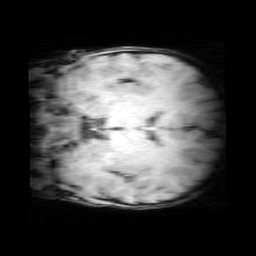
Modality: MP2RAGE
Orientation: coronal
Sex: male
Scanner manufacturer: siemens
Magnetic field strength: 3 T
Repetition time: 5 s
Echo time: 0.00355 s